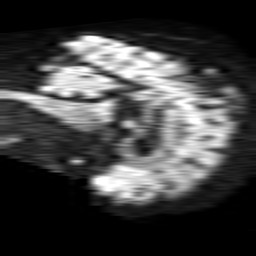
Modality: TRACE
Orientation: sagittal
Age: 85
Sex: female
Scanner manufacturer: philips
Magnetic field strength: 1.5 T
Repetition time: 4.6 s
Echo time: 0.08517 s